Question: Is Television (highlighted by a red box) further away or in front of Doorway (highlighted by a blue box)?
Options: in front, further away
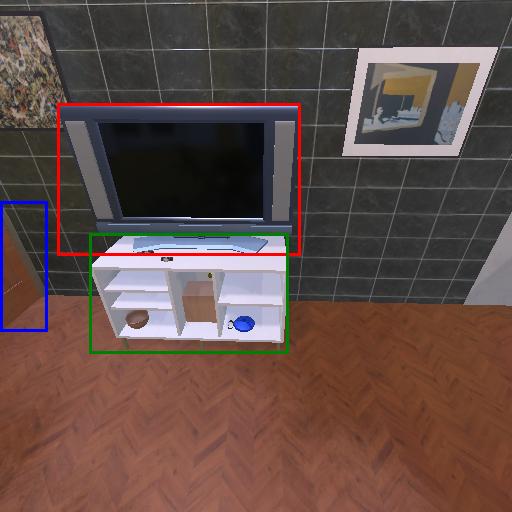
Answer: in front